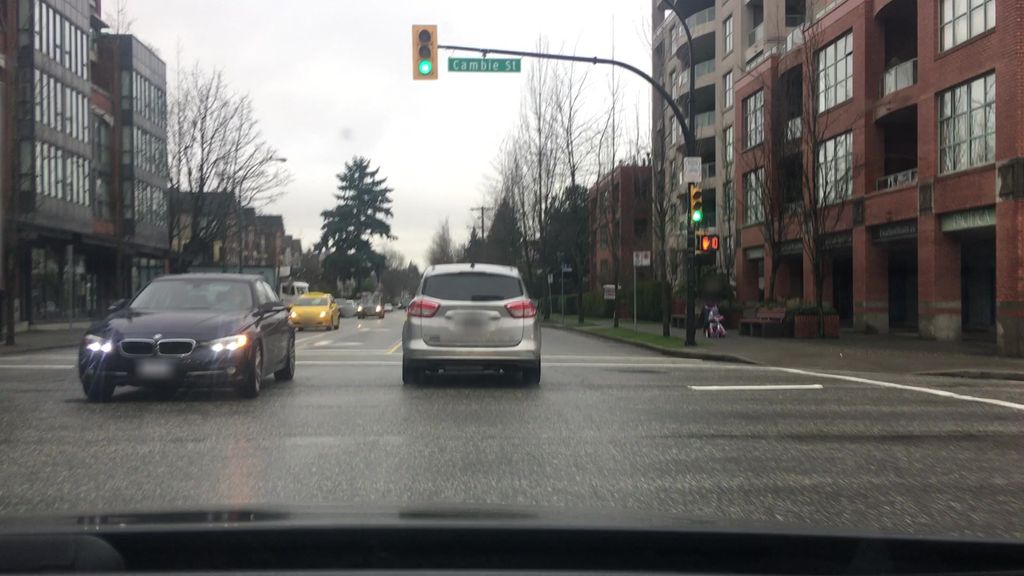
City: vancouver